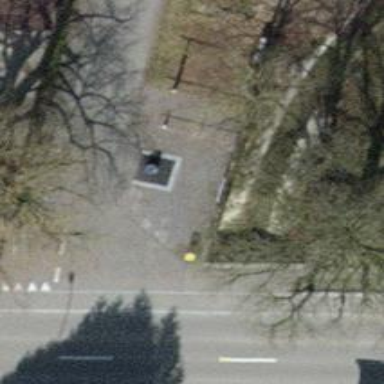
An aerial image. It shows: Post box is visible.